Interaction volume radius: 5 \u00c5
Interaction volume height: 25 \u00c5
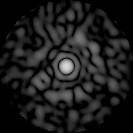
Disorder parameter: 0.8733